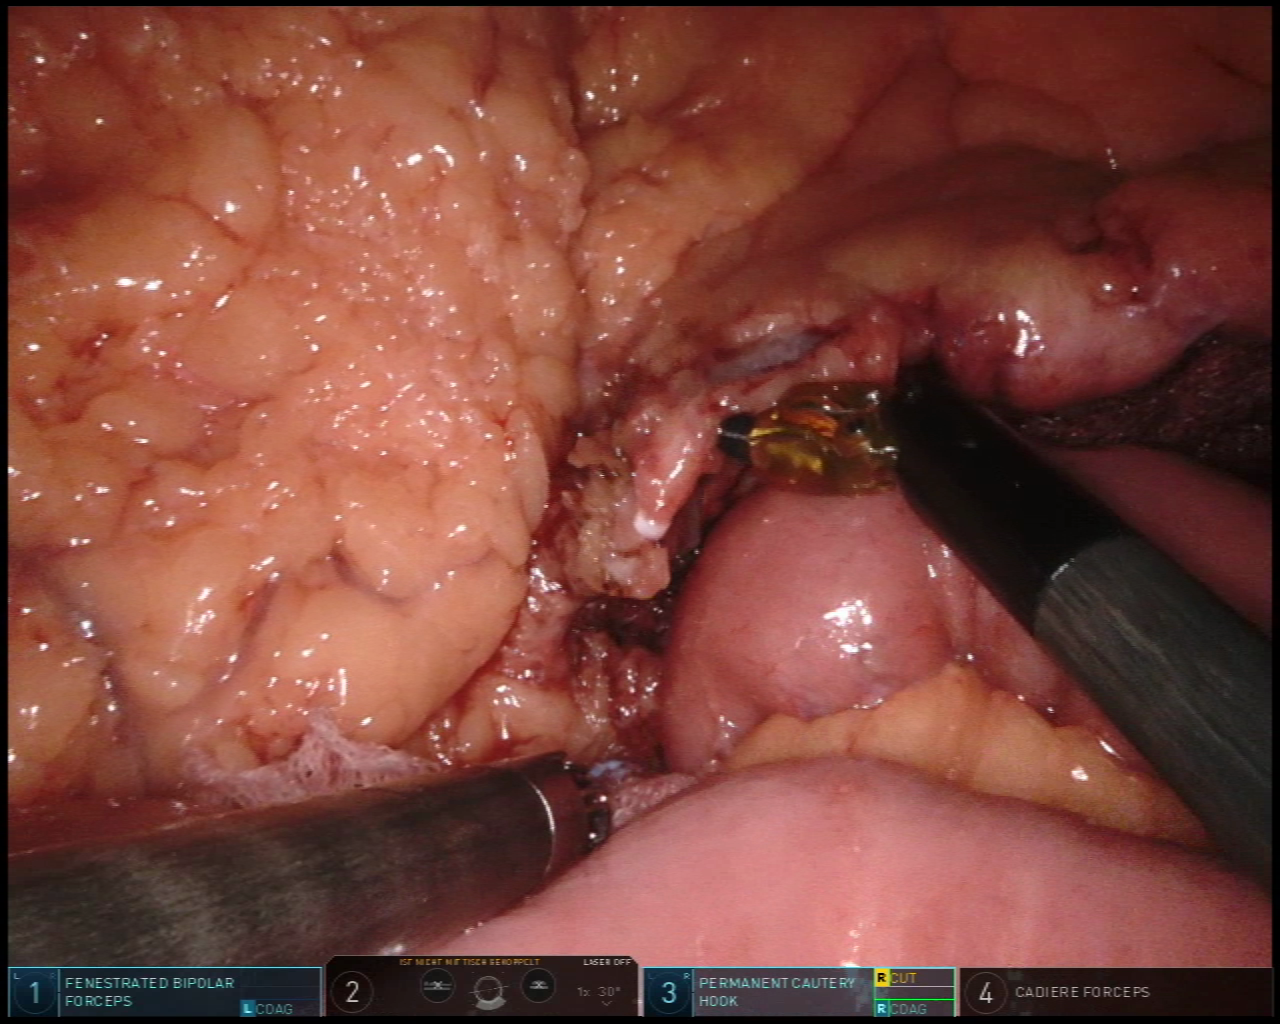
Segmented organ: small_intestine
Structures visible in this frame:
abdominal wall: no
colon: no
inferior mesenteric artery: no
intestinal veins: no
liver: no
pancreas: no
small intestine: yes
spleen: no
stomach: no
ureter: no
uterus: no
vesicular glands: no